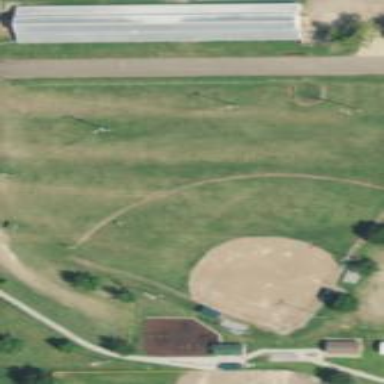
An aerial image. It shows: Baseball pitch for leisure land activities.